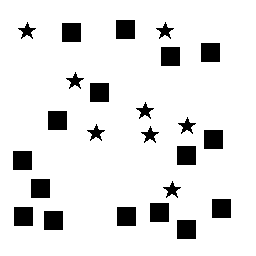
Squares: 16
Triangles: 0
Stars: 8
Total shapes: 24